Question: I am working on a project where I need to create an embeddable button. I just want to give some code to the clients and ask them to put it where they want the button to appear on their websites. What is the best approach to it? As an example please see the following image:

I will be really thankful if someone can provide some example code.
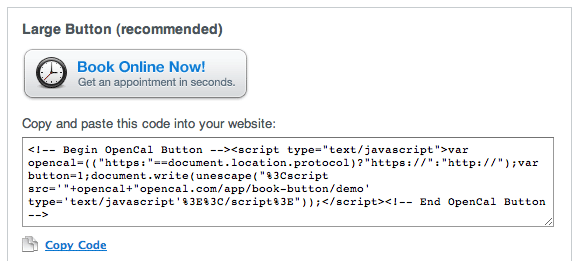
Answer: The simplest form would be to provide a hyperlink:
'''
<a href="http://mysite.com/dosomething" title="DoSomething">Do Something</a>
'''
Or you could use an image button:
'''
<a href="http://mysite.com/dosomething" title="DoSomething">
<img src="http://mysite.com/images/a.jpg" alt="DoSomething" />
</a>
'''
These both remove dependencies on CSS and JS.
Or you can do it like suggested in your question:
'''
<script src="http://mysite.com/scripts/embedbutton.js">
document.write('<link rel="stylesheet" href="http://mysite.com/css/embedbutton.css" />');
document.write('<div id="mybutton" onclick="DoSomething(event);">DoSomething</div>');
function DoSomething()
{
/* action code here */
}
</script>
'''